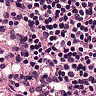
Metastatic tissue present: no